Question:
I have 2 images I would like to look similar to this photo (sorry about the quality, the PSD for the site is scattered so I whipped an image together in a few mins to show what I meant).
My first image is the logo - which is a png of the guy with glasses, the trail and the title.
The second image is the blue box, which I would like to be a form for users to put their email address on.
My HTML tags are this:
'''
<body id="home">
<div id="main" method="post" action="">
<img id="Smarty" src="images/logo.png" />
</div>
<div id="box" method="post" action="">
<img id="Form" src="images/form.png" />
</div>
'''
And my css follows:
'''
#home #main {
margin-top: 10%;
margin-right: auto;
margin-left: auto; }
#home #main #box {
margin-right: auto;
margin-left: auto; }
'''
The goal is to have the image looking like the attached photo, with it all centered relative to the size of the users screen. I already have the background working to scale accordingly, but cannot for the life of me figure out how to overlap existing PNGs in CSS with % values rather than fixed pixel values.
Thanks for any guidance!
EDIT:
This code puts my logo in the right place (center and 8% down from the top of the page):
'''
#wrapper #main {
margin-top: 8%;
margin-right: auto;
margin-left: auto;
text-align:center;
display:block; }
#wrapper #main #box{
margin-top: 8%;
margin-right: auto;
margin-left: auto;
position: relative;
text-align:center;
display:block; }
'''
But the box is still below the logo, and to the far left.
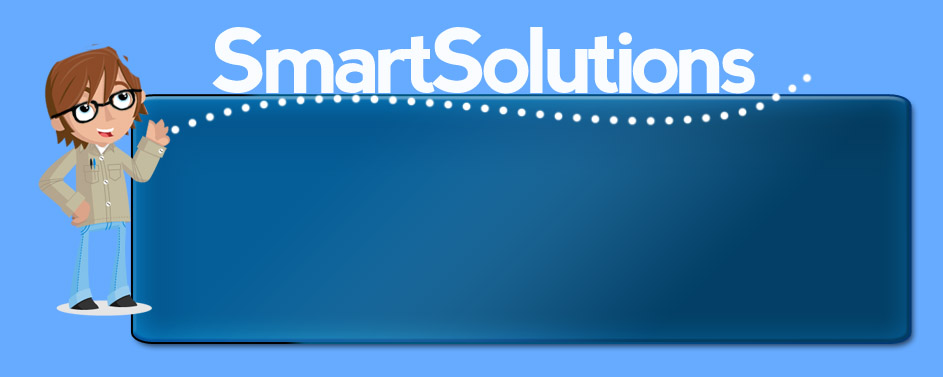
Answer: Why don't You use these images as backgrounds?
Small example.
'''
<div id="smarty">
<div id="form">
<!-- The content -->
</div>
</div>
'''
'''
#smarty {
background-image: url('images/logo.png');
}
#form {
background-image: url('images/form.png');
}
'''
P.S.
IE6 hate png with alpha.